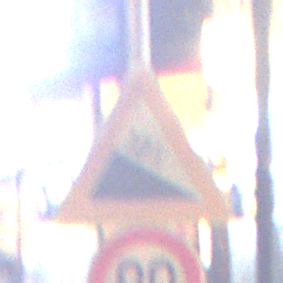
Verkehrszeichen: Gefaelle10
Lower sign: Geschwindigkeit90
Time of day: Night
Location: Outdoor (Urban)
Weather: Clear
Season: NotSpecified
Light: Artificial